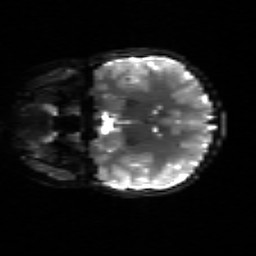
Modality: sbref
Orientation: coronal
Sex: female
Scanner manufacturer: siemens
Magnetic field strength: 3 T
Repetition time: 5 s
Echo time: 0.071 s